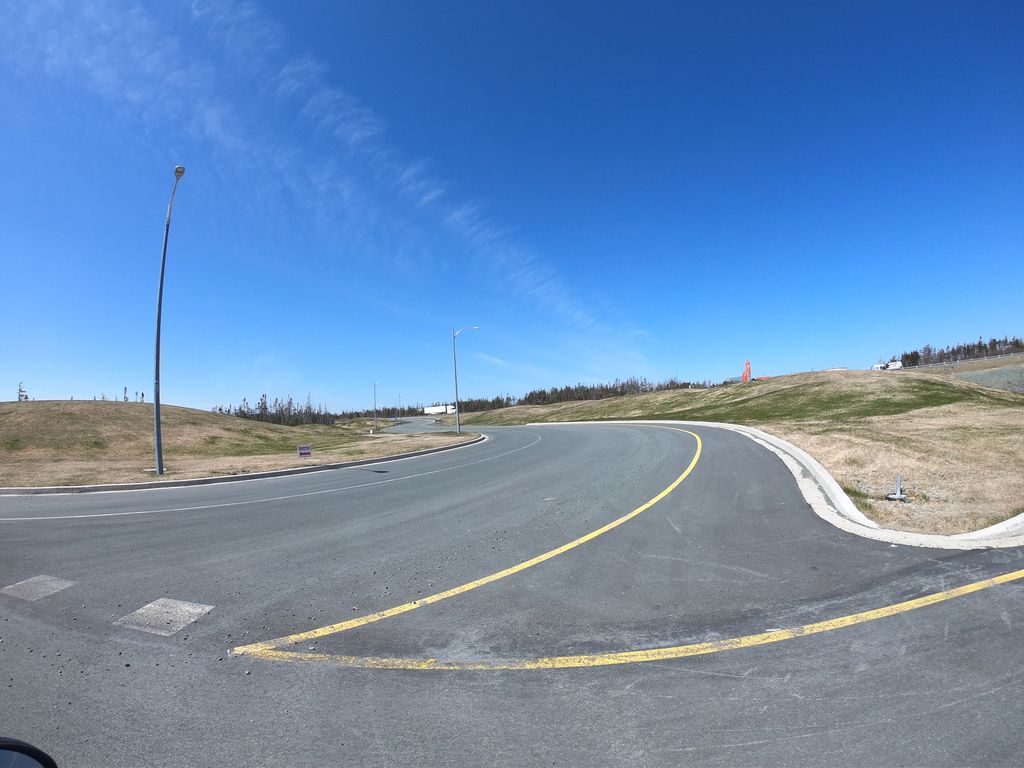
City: st_johns